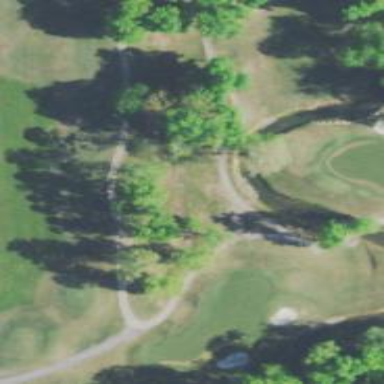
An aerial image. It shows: Golf cartpath that is also road path.